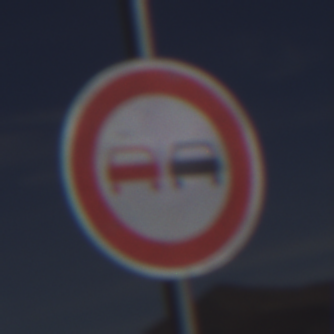
Verkehrszeichen: Ueberholverbot
Umgebung: Outdoor, Nature
Tageszeit: Midday
Wetter: Clear
Licht: Natural
Jahreszeit: NotSpecified
Kontrast: HighContrast